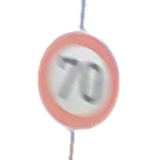
Verkehrszeichen: Geschwindigkeit70
Umgebung: Outdoor, RoadRail
Tageszeit: SunriseSunset
Wetter: PartlyCloudy
Licht: Natural
Jahreszeit: NotSpecified
Kontrast: HighContrast